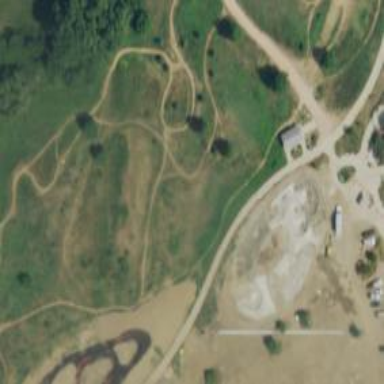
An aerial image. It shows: Cycling track designated as cycleway for leisure land. The track is perfect for cycling enthusiasts.